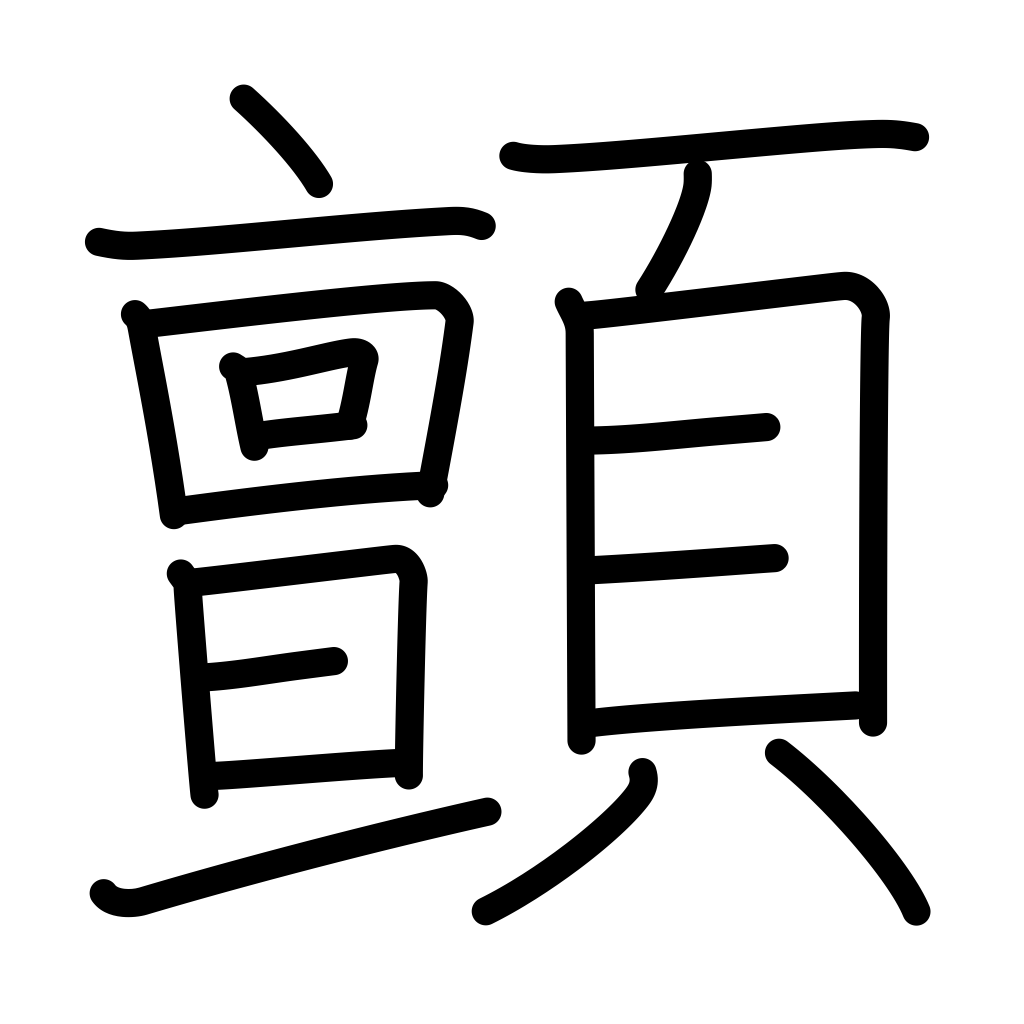
Meaning: shudder